Interaction volume radius: 5 \u00c5
Interaction volume height: 40 \u00c5
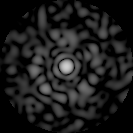
Disorder parameter: 0.8745